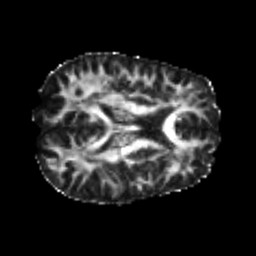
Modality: FA
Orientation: axial
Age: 22
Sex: male
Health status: healthy
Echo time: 0.074 s